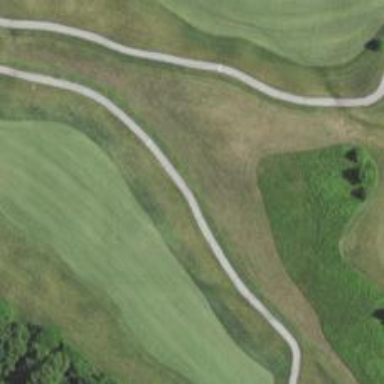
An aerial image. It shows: Path for both roads and golfers.